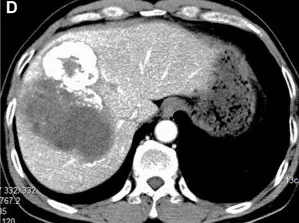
An abdominal computed tomography scan confirmed an extremely large mixed-density mass measuring approximately 13 * 10.1 * 9.2 cm located in the right liver with intratumoral hemorrhage. After 3 months of neoadjuvant therapy, most of the mass was necrotic, with iodine oil deposition (red arrow) and slight local enhancement (C,D).
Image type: radiology (ct)